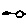
Label: bird